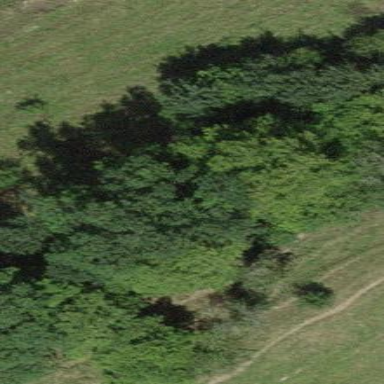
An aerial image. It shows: Forest area.